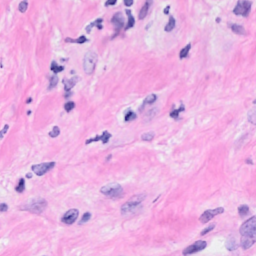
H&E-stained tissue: Breast